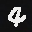
Label: 4